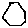
Label: hexagon